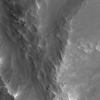
Label: not_dusty